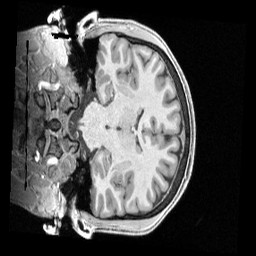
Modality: T1w
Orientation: coronal
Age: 30
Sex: male
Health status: healthy
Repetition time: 2.4 s
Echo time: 0.00222 s